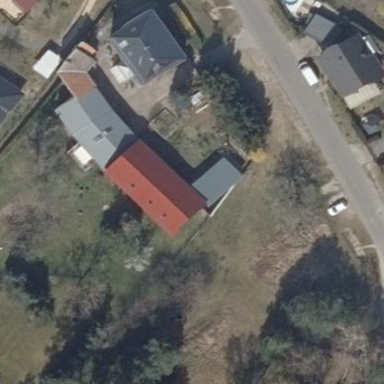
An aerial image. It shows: Building with gabled roof.